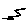
Label: zigzag